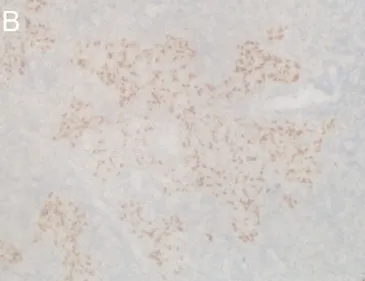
Histological images of the nasopharyngeal lesion. (B) Immunohistochemical staining showed negative staining for p63. X200.
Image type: pathology (immunostaining)